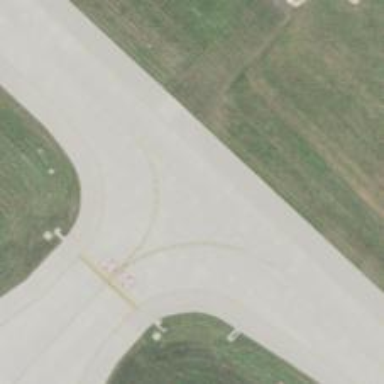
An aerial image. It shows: View of taxiway at the airport.